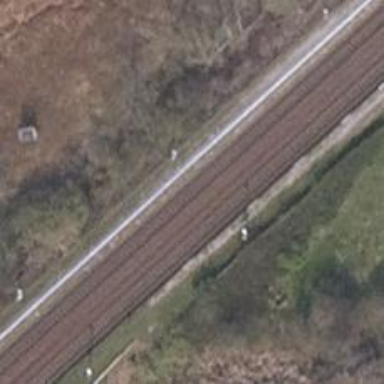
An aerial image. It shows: Stop position for public transport at railway stop.